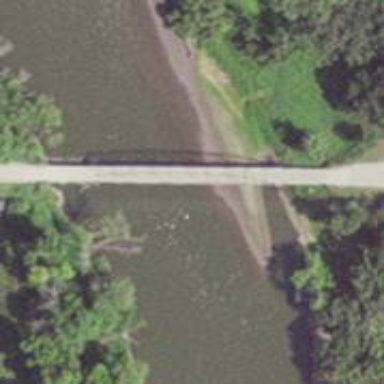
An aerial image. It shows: Residential road with bridge.